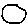
Label: circle